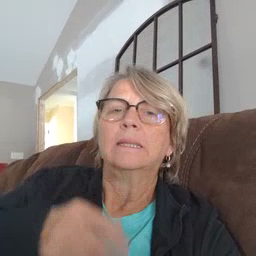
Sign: grass